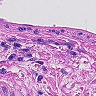
Metastatic tissue present: no